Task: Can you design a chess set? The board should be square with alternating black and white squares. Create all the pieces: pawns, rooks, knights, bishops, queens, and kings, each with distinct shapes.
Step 1073:
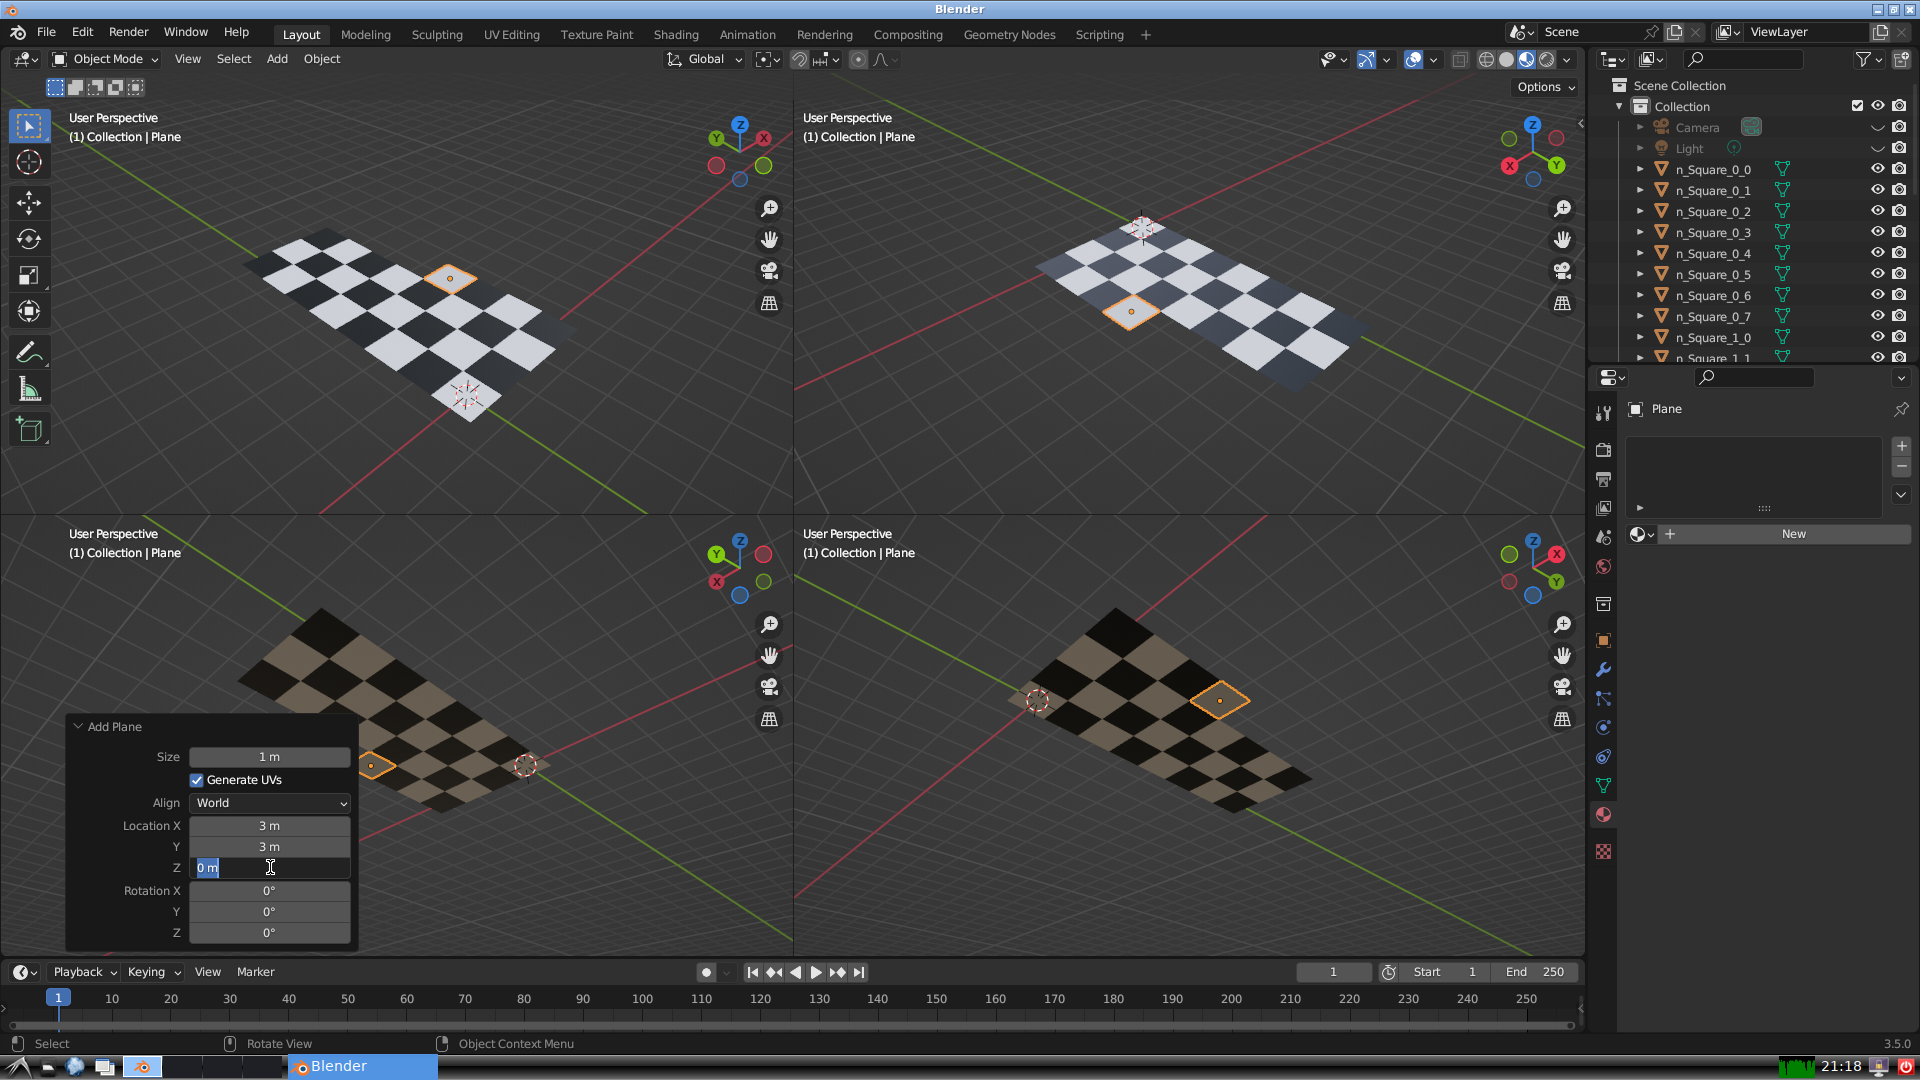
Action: input_text: 0.0